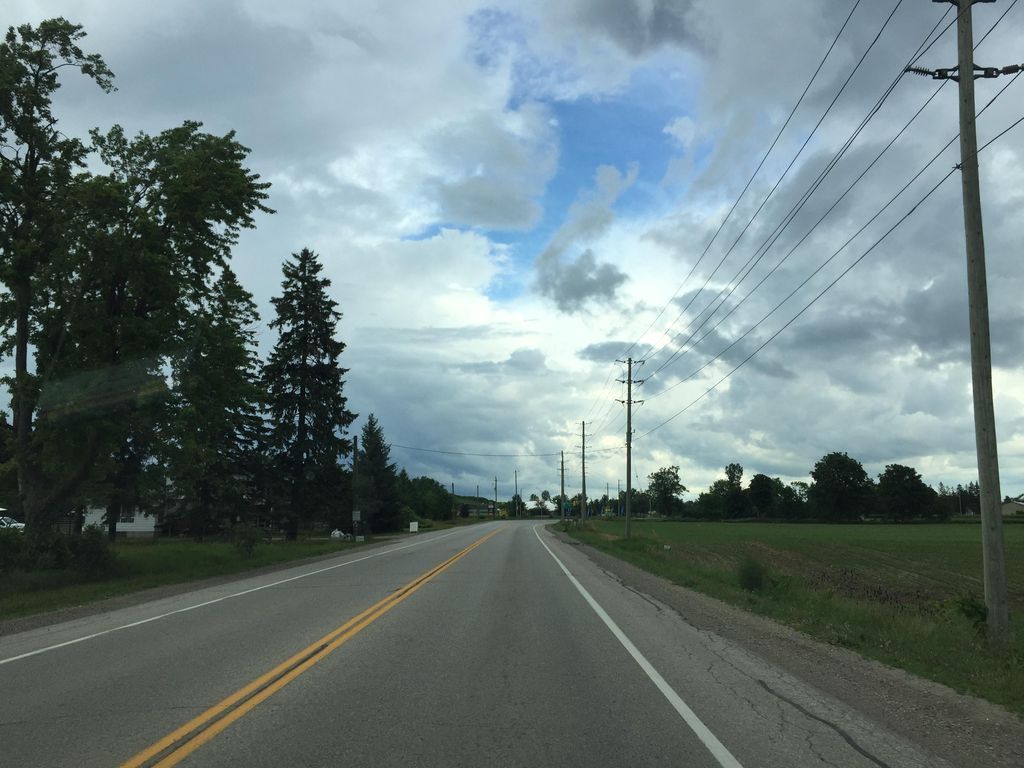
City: kitchener-waterloo